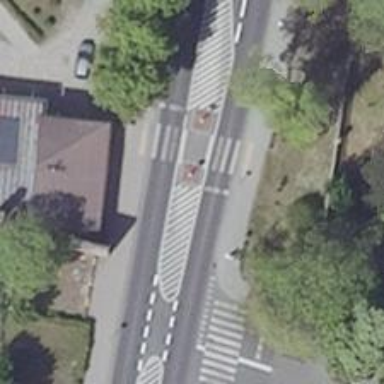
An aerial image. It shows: Marked crossing with pedestrian island.